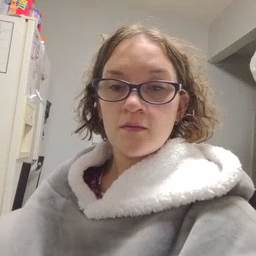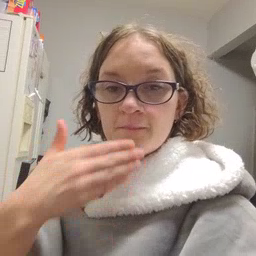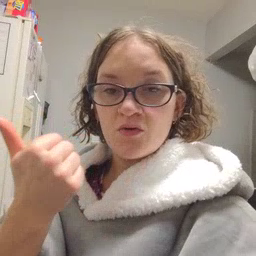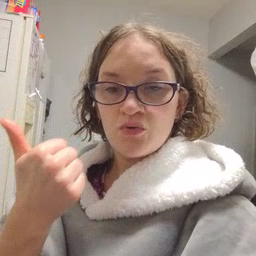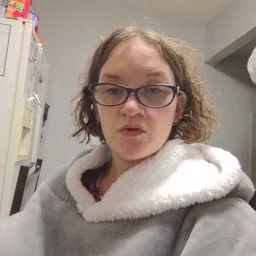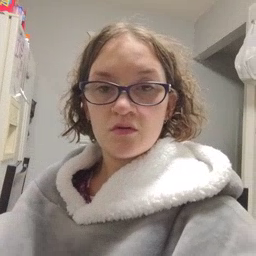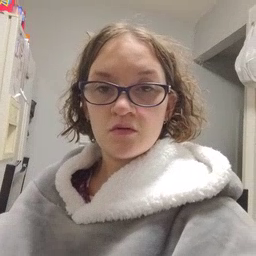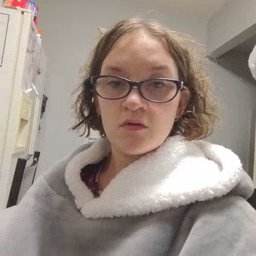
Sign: better